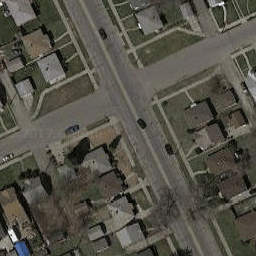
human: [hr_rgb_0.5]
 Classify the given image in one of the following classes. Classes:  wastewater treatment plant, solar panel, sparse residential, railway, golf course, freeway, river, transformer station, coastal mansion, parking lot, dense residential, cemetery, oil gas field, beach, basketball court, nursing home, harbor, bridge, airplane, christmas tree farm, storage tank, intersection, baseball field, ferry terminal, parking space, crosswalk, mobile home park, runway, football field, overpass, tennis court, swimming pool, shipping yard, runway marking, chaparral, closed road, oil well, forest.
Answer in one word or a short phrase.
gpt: intersection